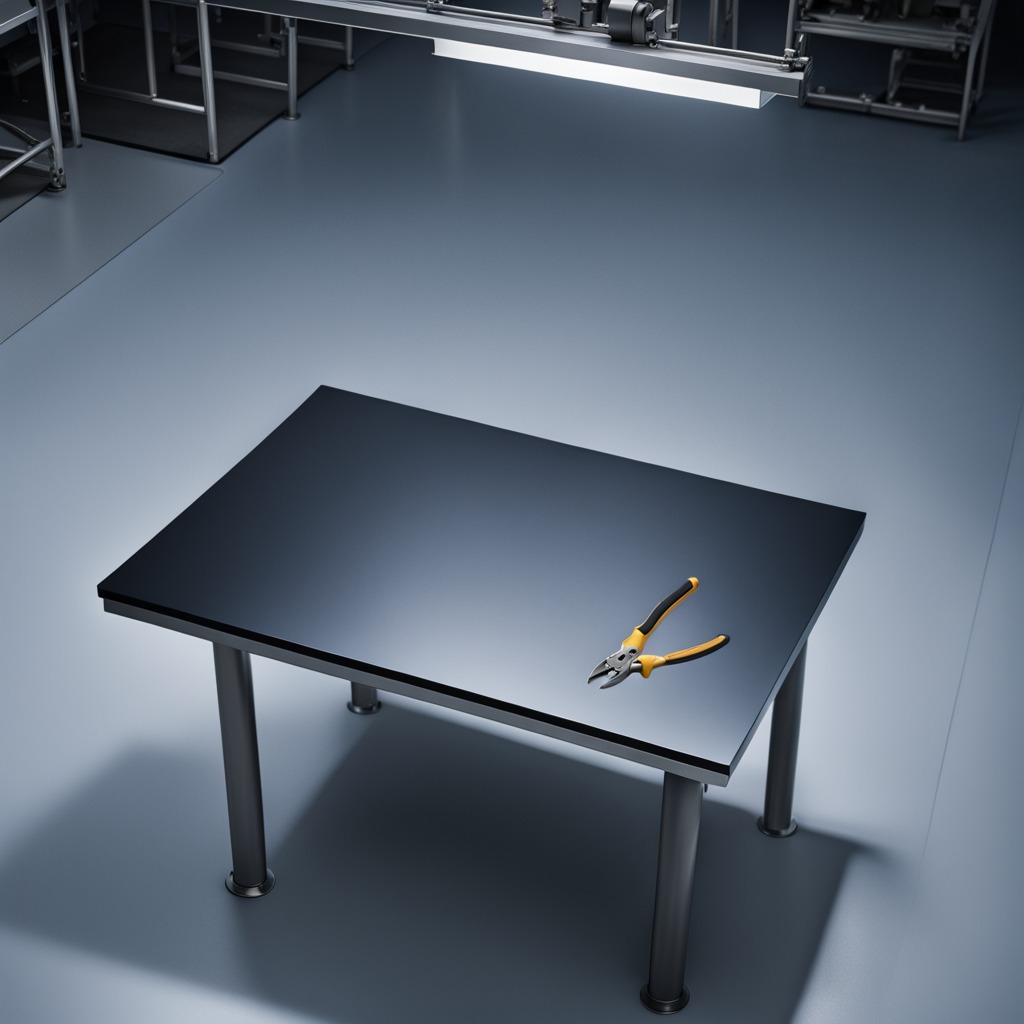
A plier lies on the tabletop.